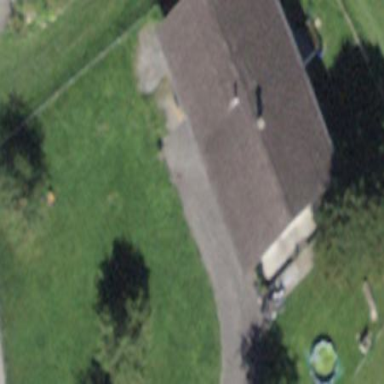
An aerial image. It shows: Farm building.